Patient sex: F
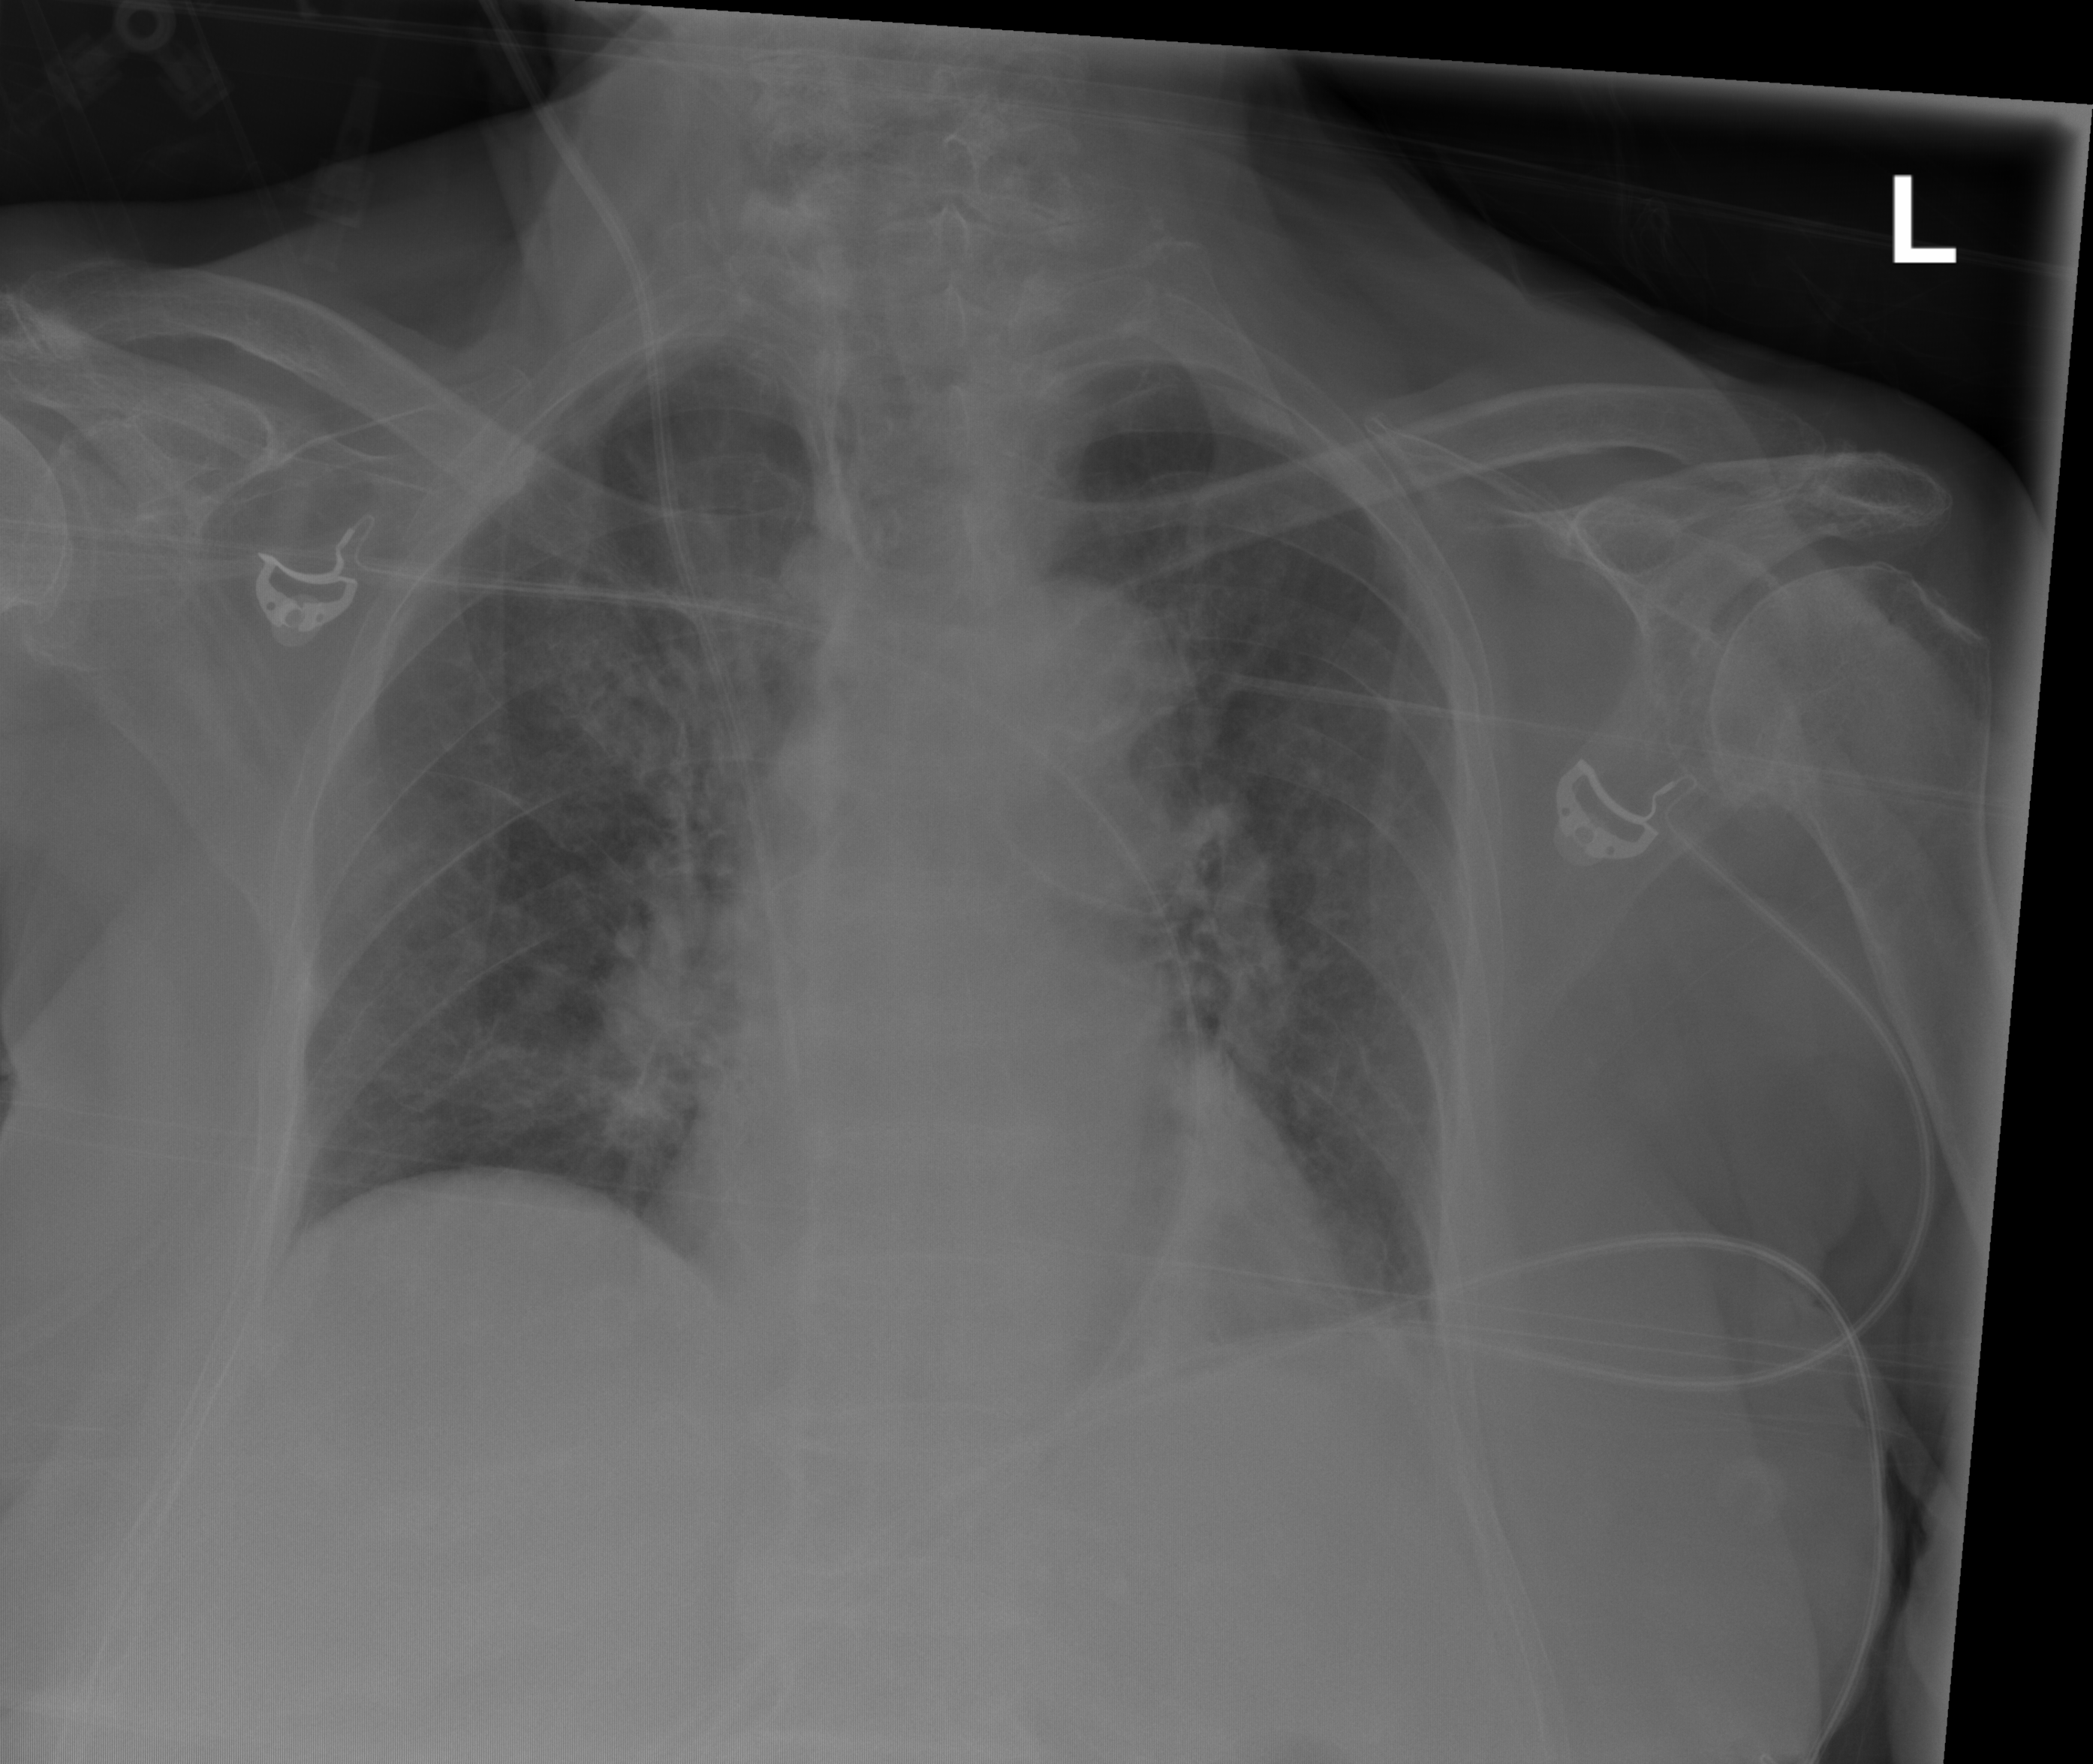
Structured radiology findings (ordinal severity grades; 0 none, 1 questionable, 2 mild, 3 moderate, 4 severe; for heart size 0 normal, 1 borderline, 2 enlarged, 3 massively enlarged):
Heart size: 0
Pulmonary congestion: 2
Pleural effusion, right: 0
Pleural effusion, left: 0
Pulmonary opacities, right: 2
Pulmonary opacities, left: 0
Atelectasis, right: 2
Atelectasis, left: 2